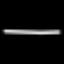
Label: line